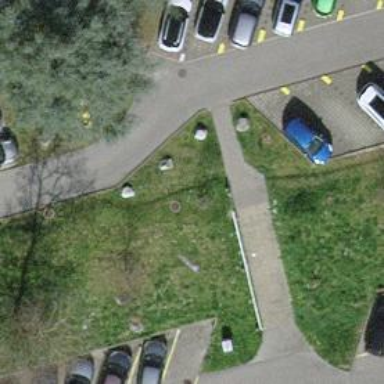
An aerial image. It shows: Set of steps on the road.